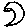
Label: moon